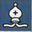
Piece: wB